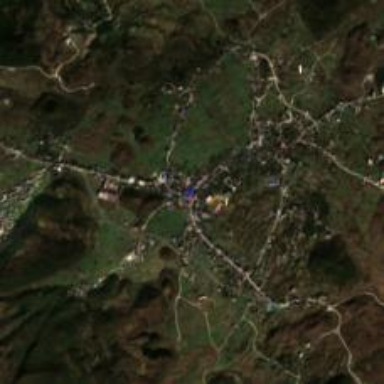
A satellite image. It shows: Ethnic township within town.